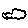
Label: cloud